二年级 · 度量几何学
小军从家到学校的路线如图, 算一算小军从家到学校有多少米?

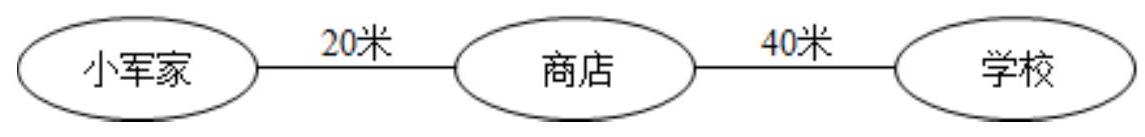
答案: $20+40=60$ (米)